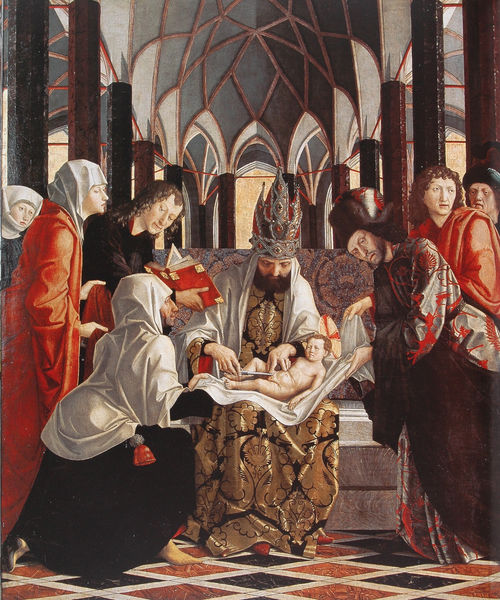
Titel: Hochaltar, Flügel-Innenseite, Detail: Beschneidung Jesu
Künstler: Michael Pacher
Standort: St. Wolfgang (Salzkammergut)
Institution: Wallfahrts- und Pfarrkirche
Schlagwörter: dunkel, gemälde, gruppe, mann, nackt, weiß, frauen, menschen, sitzen, braun, bunt, frau, grau, hell, kleid, licht, marmor, männer, orange, raum, schwarz, säulen, blick, rot, tuch, muster, bart, architektur, messer, mord, tod, öl, kirche, boden, gewand, gold, haare, stoffe, kind, vater, krone, locken, kopfbedeckung, klar, bogen, zuschauer, klein, baby, bank, kuppel, könig, thron, kopftuch, robe, stufen, faltenwurf, edel, junge, bögen, fussboden, gewölbe, knabe, buch, glaube, religion, barfuß, fliesen, knien, volk, trohn, fliese, mosaik, brokat, raute, rauten, schoss, gotisch, spitzbögen, christus, jesus, dekce, priester, prinz, tempel, maria, judentum, jesuskind, synagoge, juden, netzgewölbe, nonnen, thora, rabbi, beschneidung, beschneidung christi, kreusgewölbe, mann#, beschnidung